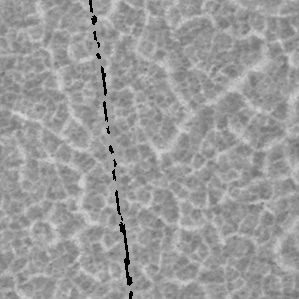
Label: frost